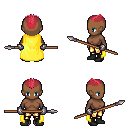
a pixel art fantasy rpg character, female body template, human, dark skin, yellow cape, gold greaves, ruby red short mohawk hairstyle, metal gloves, black shoes, spear, four views (front, back, left, right), 2x2 character sprite sheet, small pixel art, hard edges, no anti-aliasing